Question: When I have a long line and want to type text at the end, the cursor constantly jumping back to the middle of the text, for example:
from here: .
Is it a bug or a feature ? How can I turn it off ? My PHPstorm version is 4.0.2 (#PS-117.501)
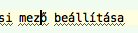
Answer: The cause of this is the ideaVIM plugin. When you disable it, it works just fine !
Here is he issue: <URL>